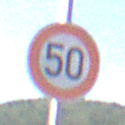
Verkehrszeichen: Geschwindigkeit50
Umgebung: Outdoor, RoadRail
Tageszeit: MorningAfternoon
Wetter: PartlyCloudy
Licht: Natural
Jahreszeit: NotSpecified
Kontrast: HighContrast